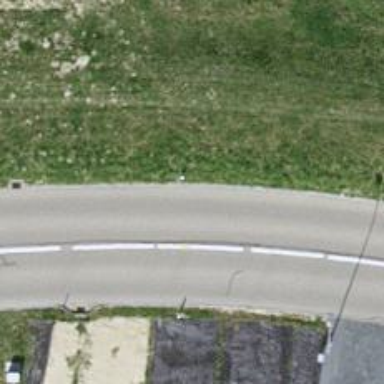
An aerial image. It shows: Asphalt road classified as tertiary.